Interaction volume radius: 5 \u00c5
Interaction volume height: 45 \u00c5
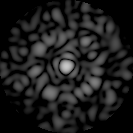
Disorder parameter: 0.8116